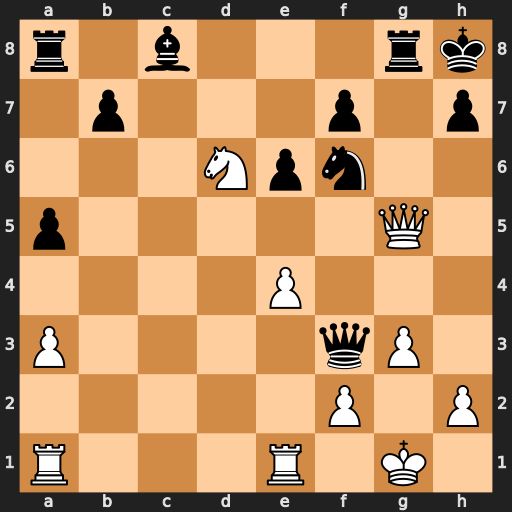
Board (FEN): r1b3rk/1p3p1p/3Npn2/p5Q1/4P3/P4qP1/5P1P/R3R1K1
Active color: w
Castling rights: -
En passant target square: -
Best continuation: Nxf7#